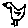
Label: bird